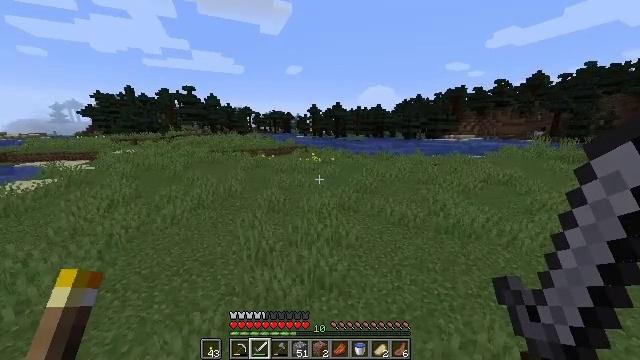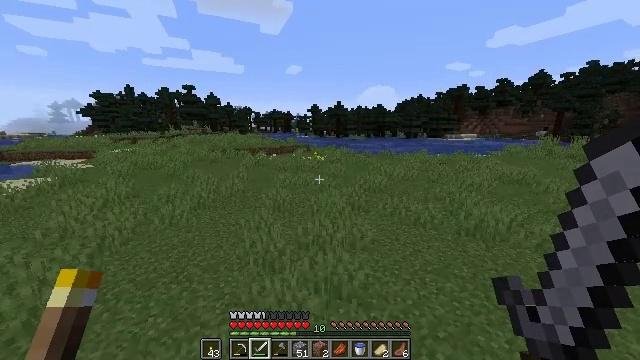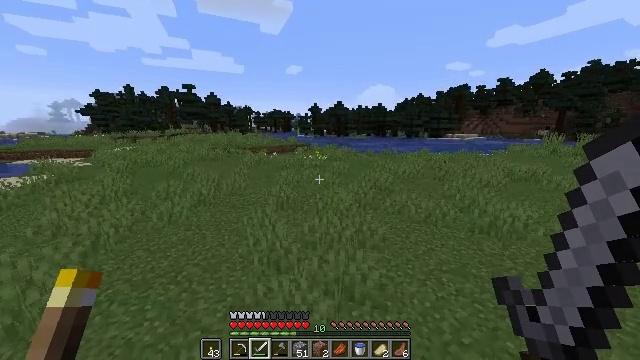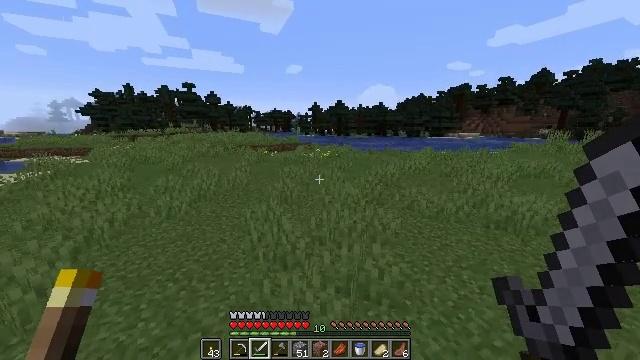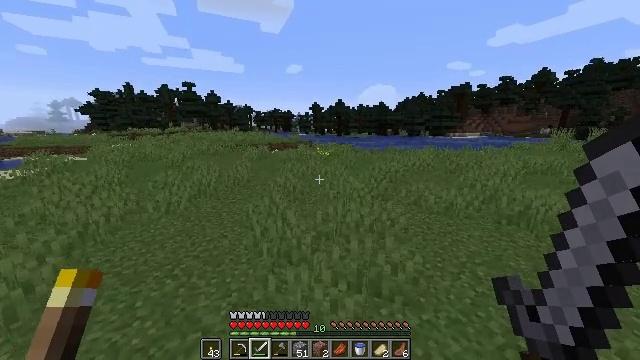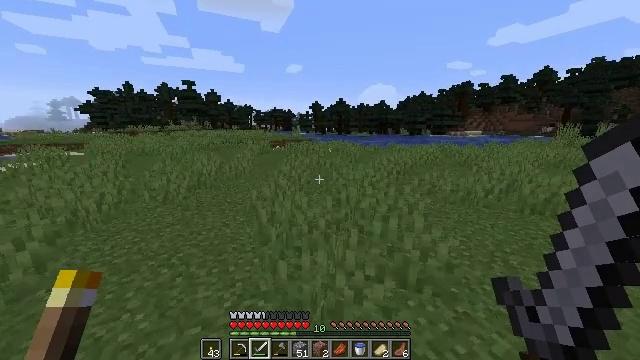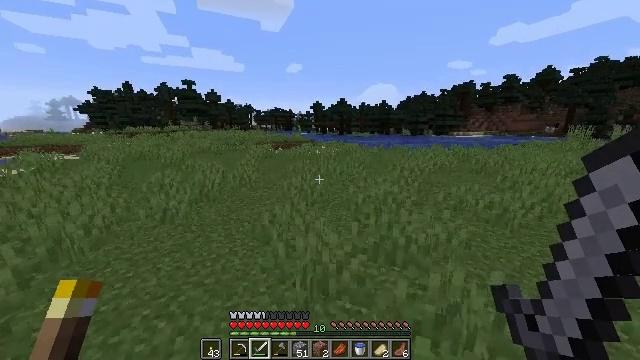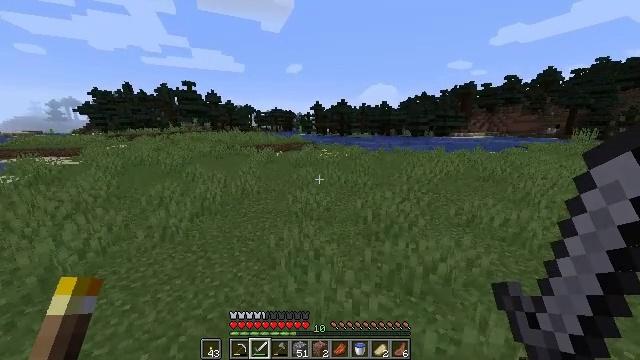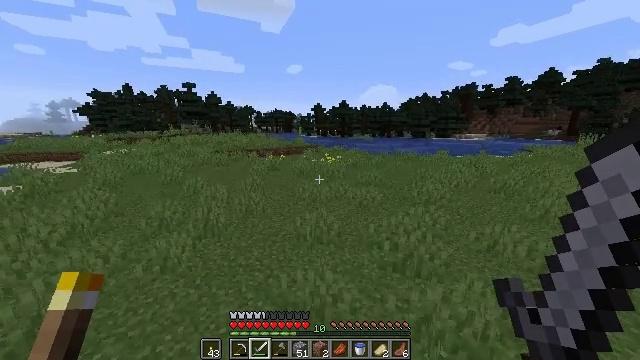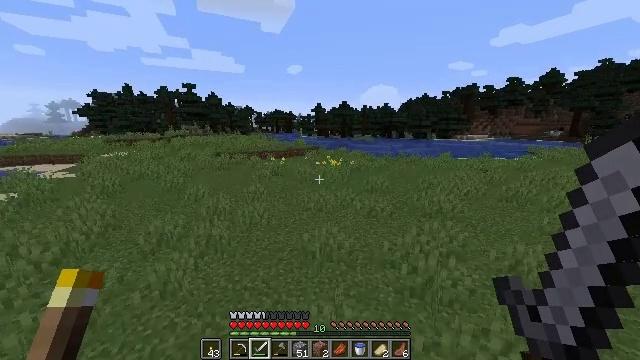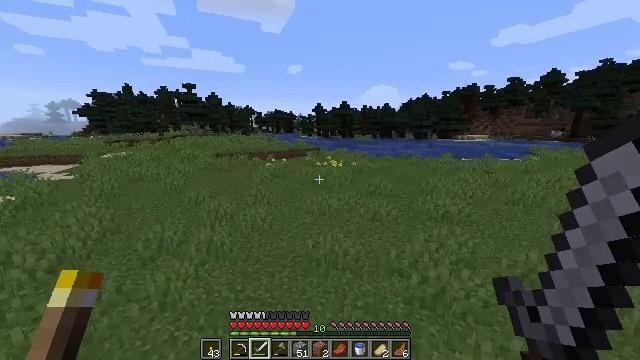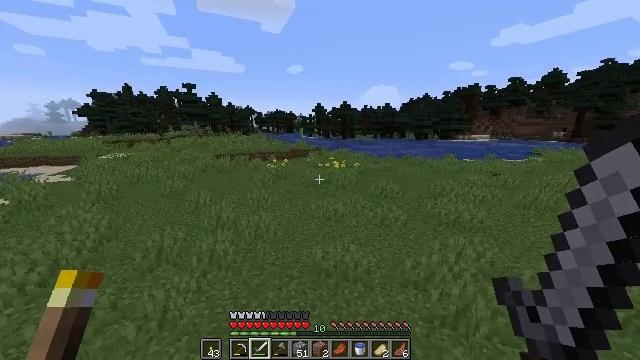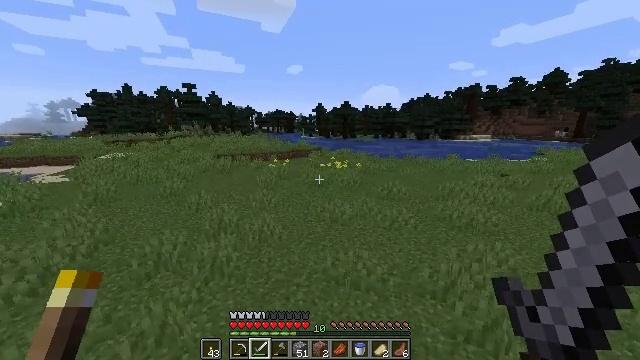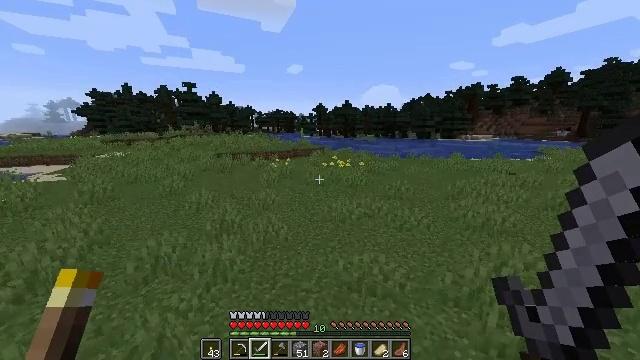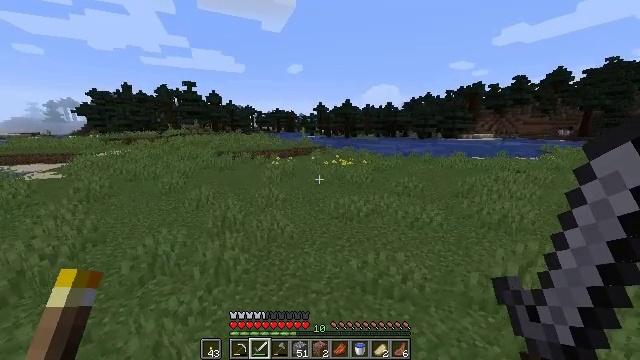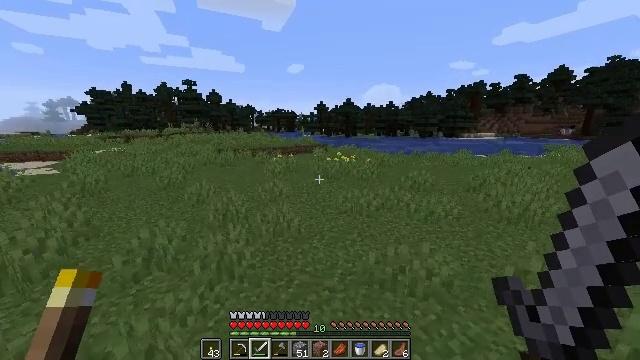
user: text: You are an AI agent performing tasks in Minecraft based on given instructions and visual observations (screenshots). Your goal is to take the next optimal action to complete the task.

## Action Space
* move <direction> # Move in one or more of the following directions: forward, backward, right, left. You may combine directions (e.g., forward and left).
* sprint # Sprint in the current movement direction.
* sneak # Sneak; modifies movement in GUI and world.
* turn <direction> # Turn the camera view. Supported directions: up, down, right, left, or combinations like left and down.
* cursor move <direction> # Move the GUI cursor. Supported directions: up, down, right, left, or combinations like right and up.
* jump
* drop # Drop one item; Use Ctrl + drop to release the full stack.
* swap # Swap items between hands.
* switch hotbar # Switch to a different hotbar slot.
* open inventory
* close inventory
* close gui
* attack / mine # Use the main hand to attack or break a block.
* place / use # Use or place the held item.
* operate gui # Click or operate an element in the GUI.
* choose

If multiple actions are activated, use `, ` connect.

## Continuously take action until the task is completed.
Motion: motion action
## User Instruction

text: Punch the spruce leaves to get saplings.
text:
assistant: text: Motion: move forward and move left, sprint, jump
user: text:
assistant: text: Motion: move forward and move left, sprint, jump
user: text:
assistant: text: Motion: move forward and move left, sprint, jump
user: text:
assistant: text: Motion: move forward and move left, sprint, jump
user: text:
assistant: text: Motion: move forward and move left, sprint, jump
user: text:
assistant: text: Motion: move forward and move left, sprint, jump
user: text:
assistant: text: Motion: move forward and move left, sprint, jump
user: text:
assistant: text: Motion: move forward and move left, sprint, jump
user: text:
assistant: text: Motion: move forward and move left, sprint, jump
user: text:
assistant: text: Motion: move forward and move left, sprint, jump
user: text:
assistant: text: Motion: move forward and move left, sprint, jump
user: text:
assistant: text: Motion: move forward and move left, sprint, jump
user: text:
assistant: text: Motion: move forward and move left, sprint, jump
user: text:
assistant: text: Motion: move forward and move left, sprint, jump
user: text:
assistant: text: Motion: move forward and move left, sprint, jump
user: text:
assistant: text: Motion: move forward and move left, sprint, jump
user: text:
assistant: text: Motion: move forward and move left, sprint, jump
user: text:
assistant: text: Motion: move forward and move left, sprint, jump
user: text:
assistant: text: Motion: move forward and move left, sprint, jump
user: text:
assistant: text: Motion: move forward and move left, sprint, jump
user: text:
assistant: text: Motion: move forward and move left, sprint, jump
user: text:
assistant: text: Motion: move forward and move left, sprint, turn left, jump
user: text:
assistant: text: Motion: move forward and move left, sprint, turn left and up, jump
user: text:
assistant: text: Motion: move forward and move left, sprint, turn left and up, jump
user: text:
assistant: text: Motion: move forward and move left, sprint, turn left and up, jump
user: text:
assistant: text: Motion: move forward and move left, sprint
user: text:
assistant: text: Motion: move forward and move left, sprint, turn right and down
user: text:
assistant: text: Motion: move forward and move left, sprint, turn right and down
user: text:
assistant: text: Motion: move forward and move left, sprint, turn down
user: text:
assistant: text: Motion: move forward and move left, sprint, turn right and down